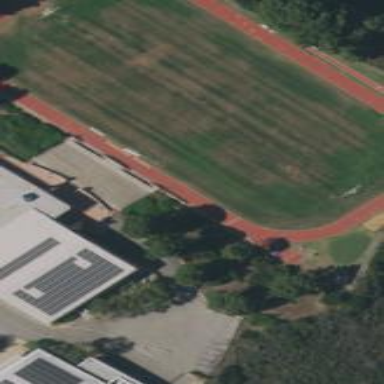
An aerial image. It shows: American football pitch with grass surface.